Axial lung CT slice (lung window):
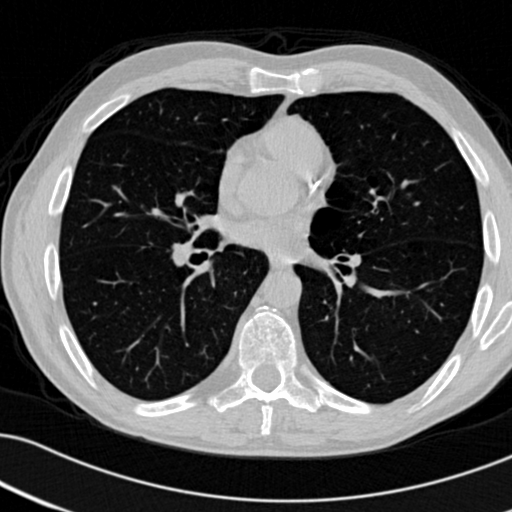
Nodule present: no